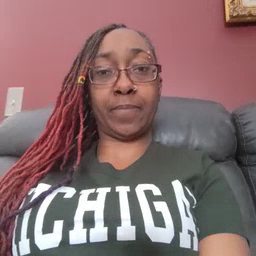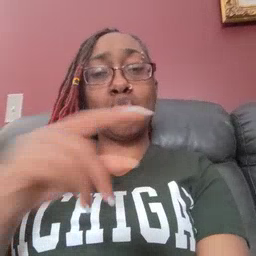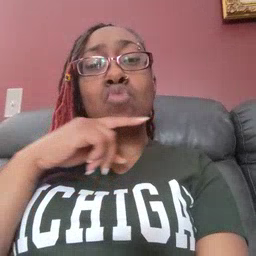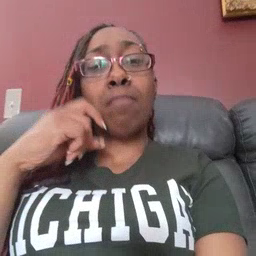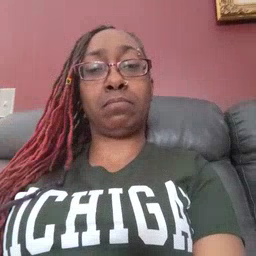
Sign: dry